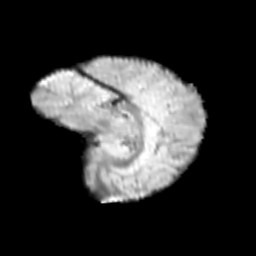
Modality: T2w
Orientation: sagittal
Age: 12
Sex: female
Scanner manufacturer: siemens
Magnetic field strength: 3 T
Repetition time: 3.8 s
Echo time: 0.07 s